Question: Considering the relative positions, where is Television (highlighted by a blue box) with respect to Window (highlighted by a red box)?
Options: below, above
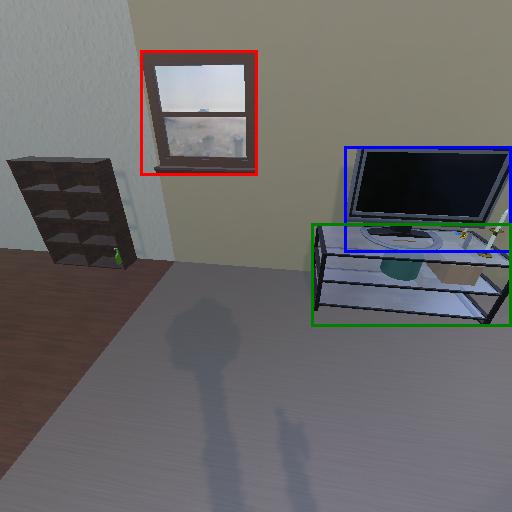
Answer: below